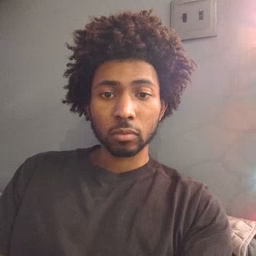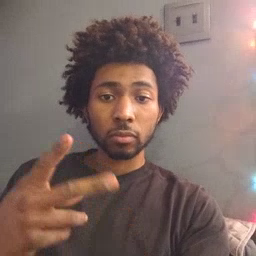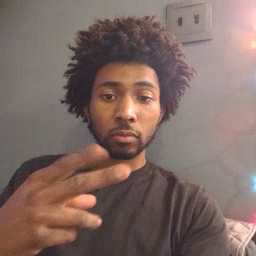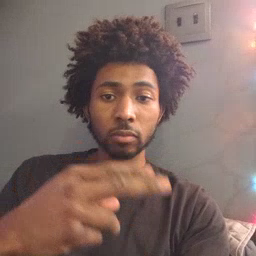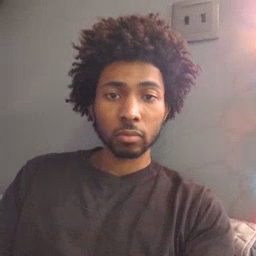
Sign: cut